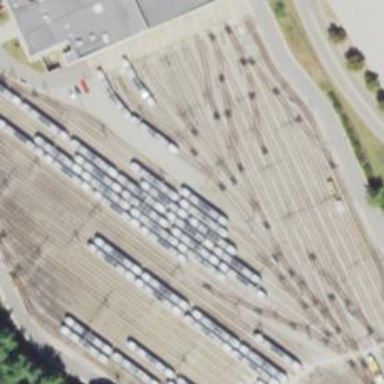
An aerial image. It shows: Light rail service yard with electrified contact lines.